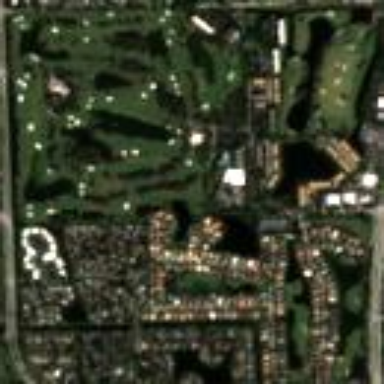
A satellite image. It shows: Golf course surrounded by greenery.